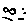
Label: fish